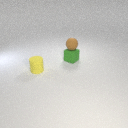
small green rubber cube below small brown rubber sphere